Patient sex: M
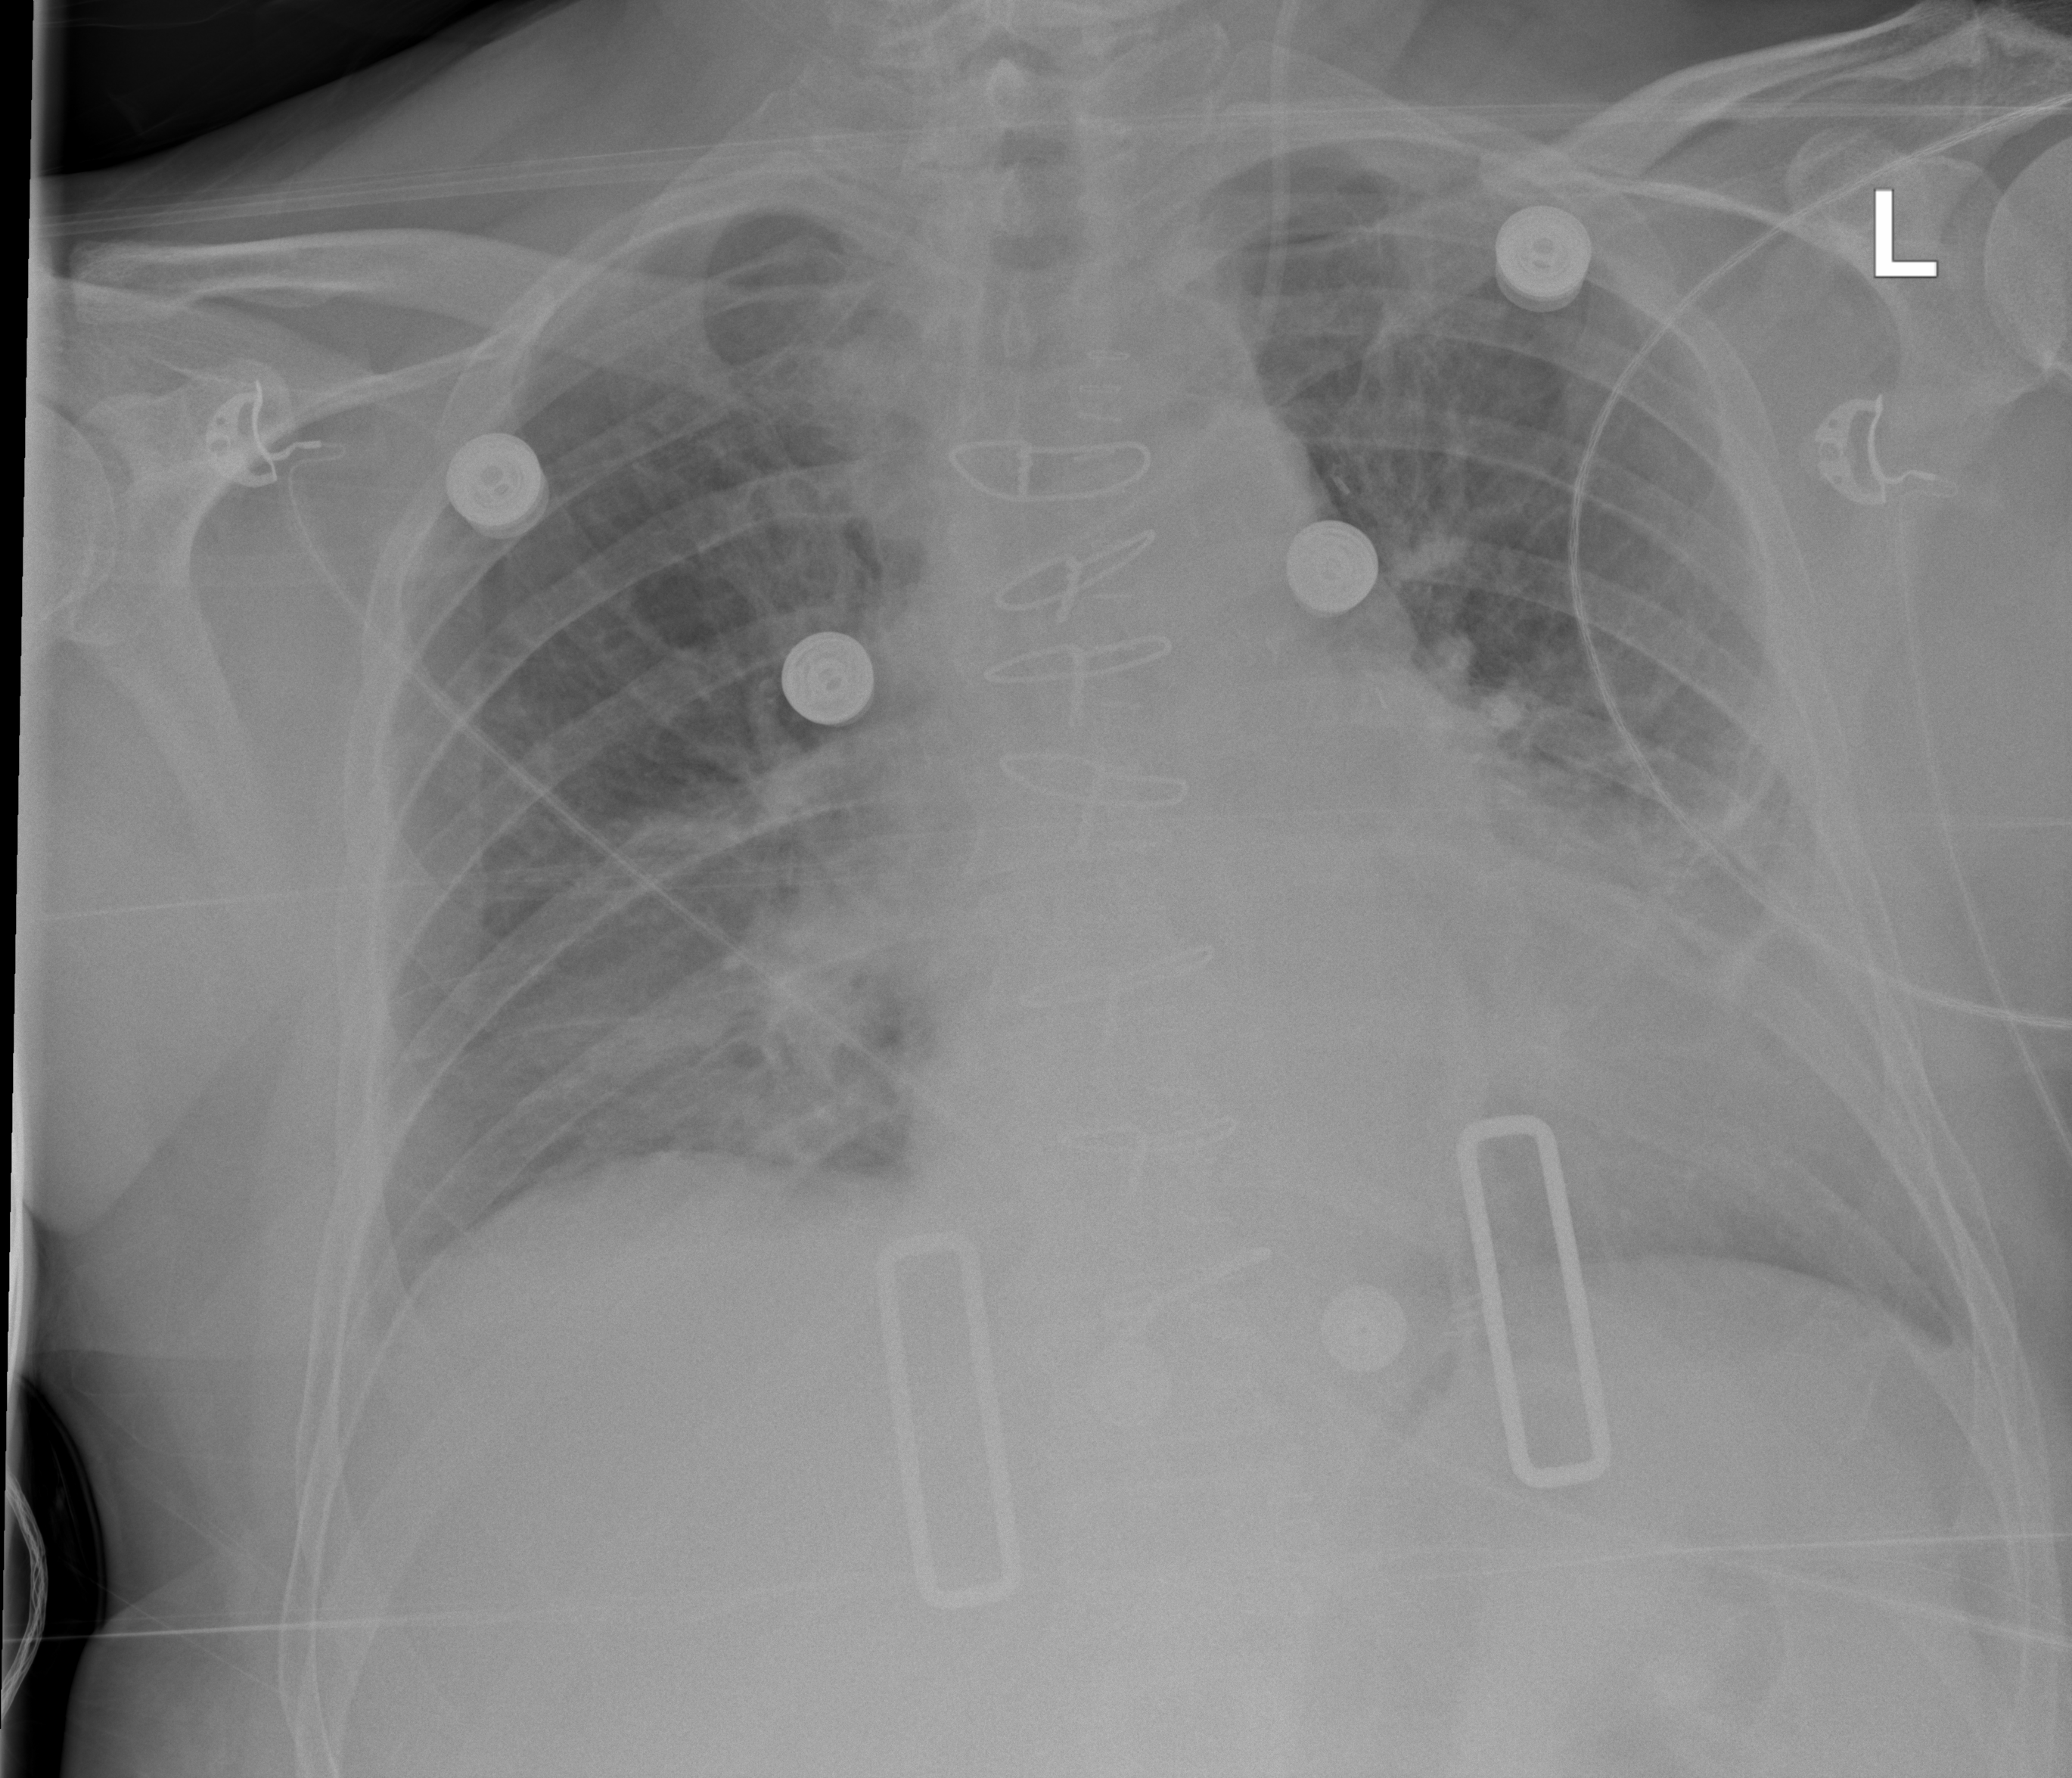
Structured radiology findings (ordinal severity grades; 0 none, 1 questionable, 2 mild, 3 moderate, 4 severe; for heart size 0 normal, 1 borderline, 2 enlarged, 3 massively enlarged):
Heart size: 2
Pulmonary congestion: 2
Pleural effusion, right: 2
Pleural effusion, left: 2
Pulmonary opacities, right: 2
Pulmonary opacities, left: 0
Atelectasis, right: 2
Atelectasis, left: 3